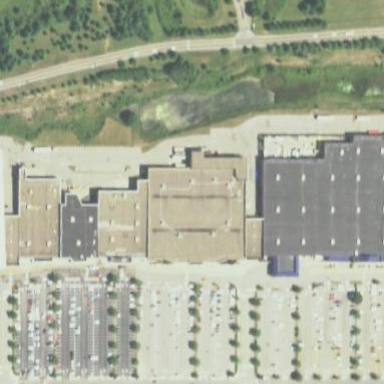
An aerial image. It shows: Retail building.